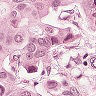
Metastatic tissue present: yes